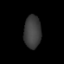
Tissue: lung
Cell type: Endothelial cells
Senescence score: 0.5645
Nuclear area (px): 543
Mean DAPI intensity: 61.742